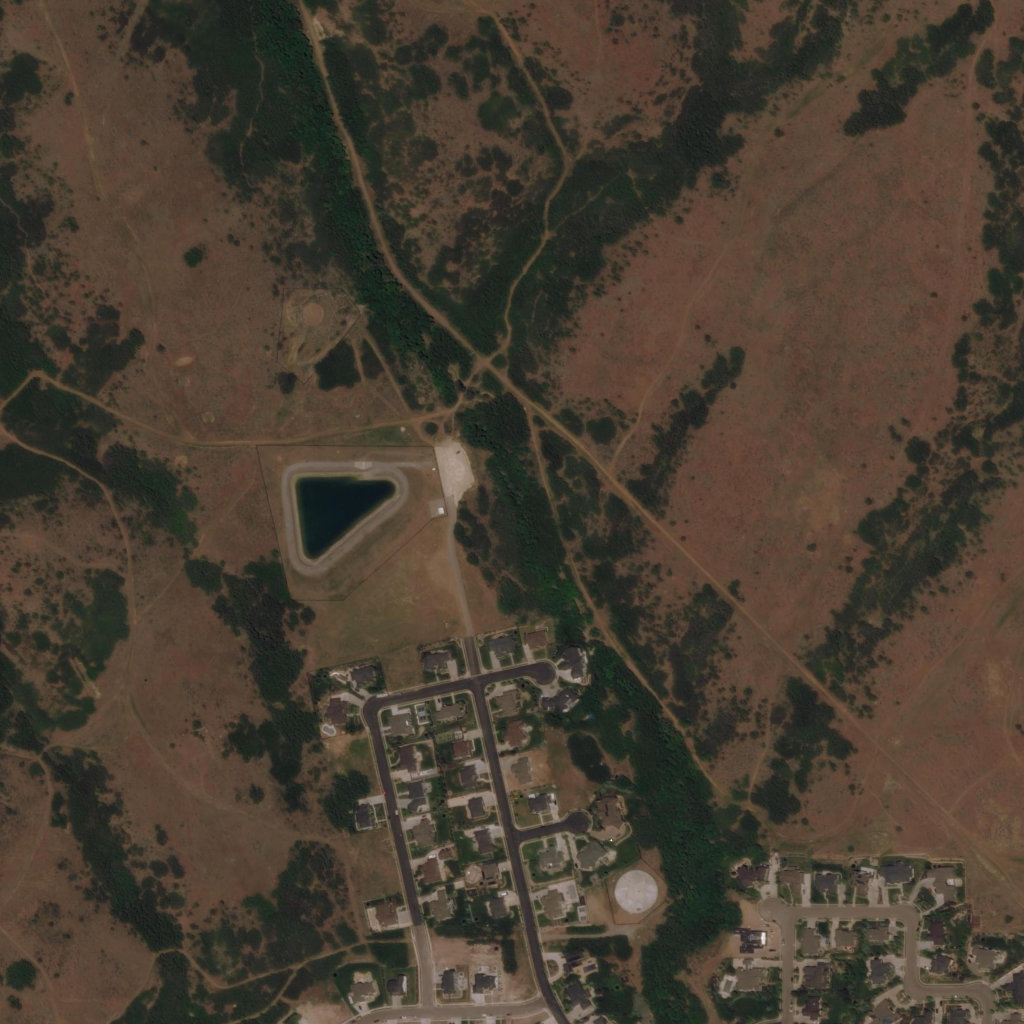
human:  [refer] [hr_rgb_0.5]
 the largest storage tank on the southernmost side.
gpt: <box>[[59, 84, 64, 89, 0]]</box>